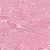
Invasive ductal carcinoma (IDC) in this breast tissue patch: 0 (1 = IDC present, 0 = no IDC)